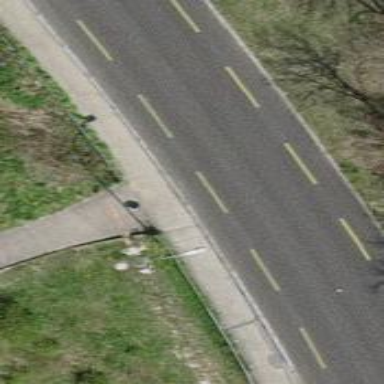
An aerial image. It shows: Primary highway with designated cycle lane.